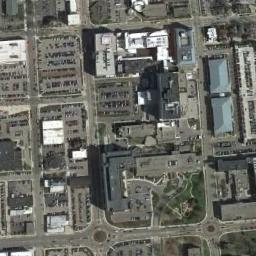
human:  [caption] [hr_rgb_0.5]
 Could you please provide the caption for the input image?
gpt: The commercial area is near a parking lot .

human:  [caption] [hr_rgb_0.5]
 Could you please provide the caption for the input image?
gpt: In a business district there are many tall buildings of different shapes and several roads with many cars  There are many cars in the open space beside the road .

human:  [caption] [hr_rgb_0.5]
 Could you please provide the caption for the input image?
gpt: There are two black cars on the road next to the building .

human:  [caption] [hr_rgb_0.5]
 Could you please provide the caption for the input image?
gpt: A commercial area has lots of buildings and parking lots .

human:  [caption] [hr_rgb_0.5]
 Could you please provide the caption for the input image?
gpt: There are several parking lots on a commercial area .